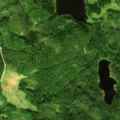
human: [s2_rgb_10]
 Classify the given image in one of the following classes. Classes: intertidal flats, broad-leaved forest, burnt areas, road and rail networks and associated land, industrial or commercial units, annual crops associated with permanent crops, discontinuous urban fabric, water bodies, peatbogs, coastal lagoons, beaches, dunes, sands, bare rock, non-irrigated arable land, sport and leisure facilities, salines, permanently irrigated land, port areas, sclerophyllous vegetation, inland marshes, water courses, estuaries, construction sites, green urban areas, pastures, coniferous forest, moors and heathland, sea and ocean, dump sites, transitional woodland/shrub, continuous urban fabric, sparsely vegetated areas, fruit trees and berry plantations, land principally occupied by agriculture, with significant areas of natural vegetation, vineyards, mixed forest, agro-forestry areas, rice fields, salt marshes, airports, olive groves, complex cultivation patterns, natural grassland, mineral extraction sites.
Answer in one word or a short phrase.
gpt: coniferous forest, mixed forest, water bodies